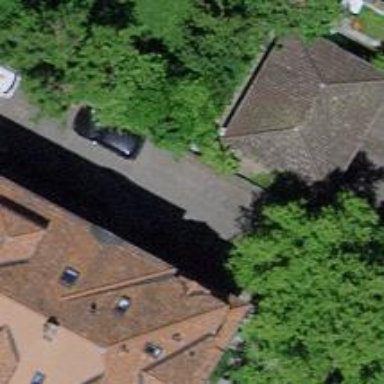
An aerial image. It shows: Group of garages.